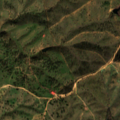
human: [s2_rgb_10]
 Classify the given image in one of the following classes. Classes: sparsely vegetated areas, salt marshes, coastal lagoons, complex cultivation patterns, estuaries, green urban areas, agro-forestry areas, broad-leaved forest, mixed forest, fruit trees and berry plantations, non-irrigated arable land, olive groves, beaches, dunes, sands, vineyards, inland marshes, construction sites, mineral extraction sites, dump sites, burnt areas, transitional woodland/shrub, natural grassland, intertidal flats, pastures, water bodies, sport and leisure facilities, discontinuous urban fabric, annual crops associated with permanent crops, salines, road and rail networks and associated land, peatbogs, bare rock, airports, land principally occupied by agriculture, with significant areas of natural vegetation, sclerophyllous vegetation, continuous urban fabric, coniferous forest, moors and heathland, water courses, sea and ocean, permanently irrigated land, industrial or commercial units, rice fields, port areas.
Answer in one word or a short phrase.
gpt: pastures, agro-forestry areas, transitional woodland/shrub